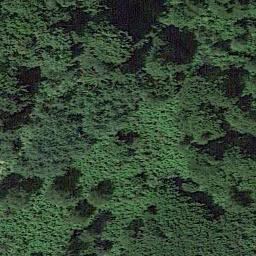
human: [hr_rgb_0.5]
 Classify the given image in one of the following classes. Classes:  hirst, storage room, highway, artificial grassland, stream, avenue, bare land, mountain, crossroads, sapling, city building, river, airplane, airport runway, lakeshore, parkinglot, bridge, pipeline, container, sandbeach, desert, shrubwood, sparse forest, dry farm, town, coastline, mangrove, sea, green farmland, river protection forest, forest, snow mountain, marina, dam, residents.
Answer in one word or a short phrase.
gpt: forest